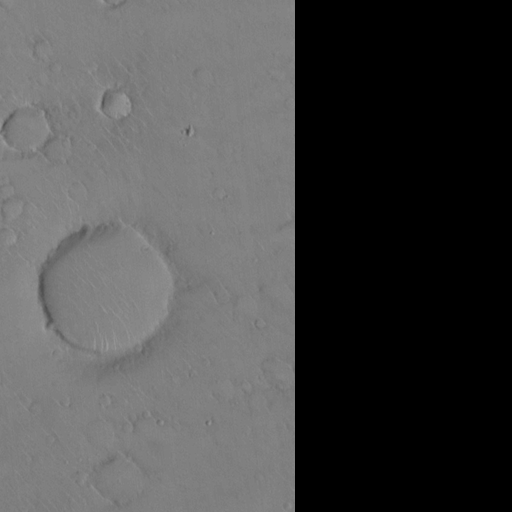
Classes present: Background